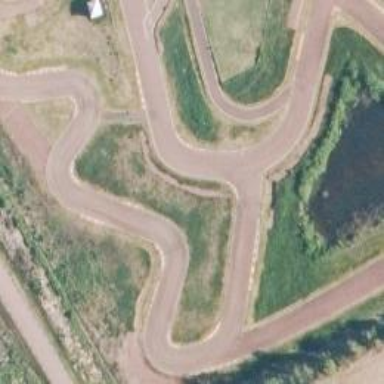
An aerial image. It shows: Karting raceway for sports enthusiasts.